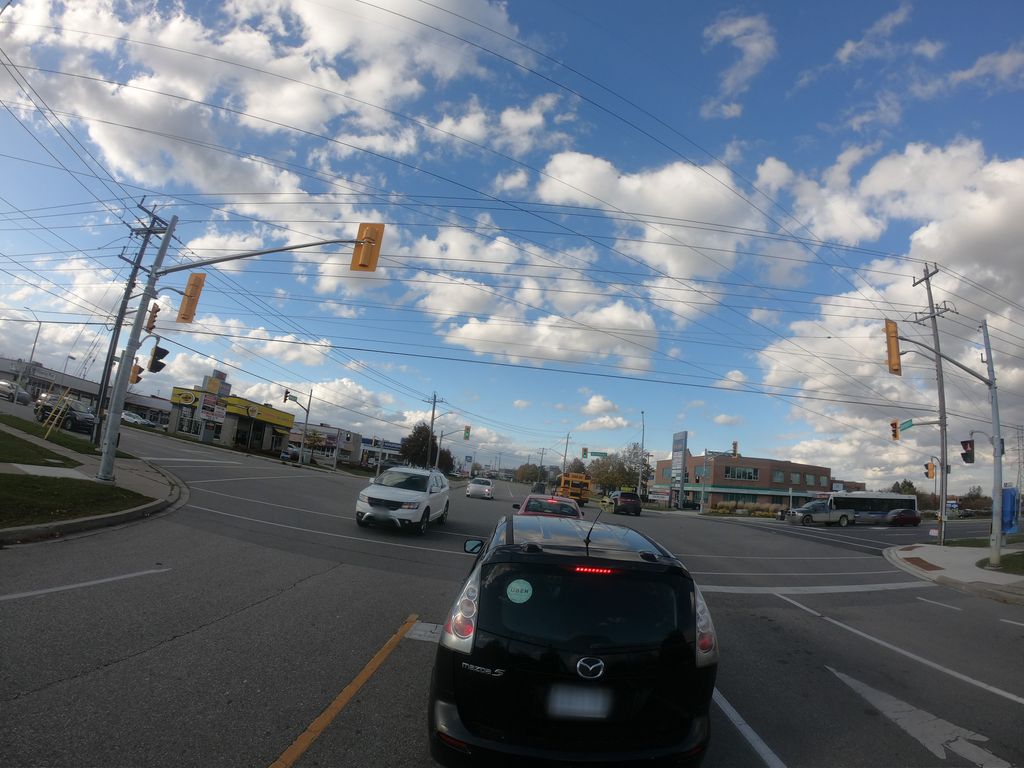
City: kitchener-waterloo